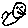
Label: bird